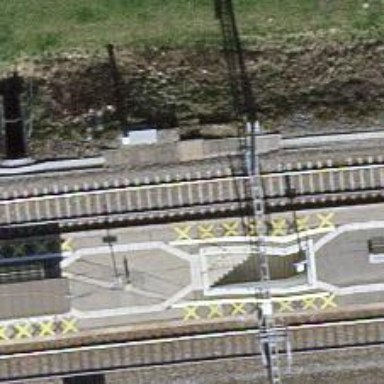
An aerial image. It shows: Stop position for public transport on the railway.